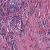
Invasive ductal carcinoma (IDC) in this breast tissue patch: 1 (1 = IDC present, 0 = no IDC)